Question: My recorded Firebase Robo scripts fail due to system dialogs such as the "For a better experience, turn on device location" dialog.

When recording the script, it shows:
> Requested permissions> android.permissions.ACCESS_FINE_LOCATION
android.permissions.ACCESS_COARSE_LOCATION
but it does not record me clicking "OK" in the related permissions dialog or in the "Turn on device location" dialog.
The scripts work if I remove code that requires permissions, but as that functionality is integral to my app, removing the code which relies on location greatly reduces the usefulness of the scripts.
I would expect that the Robo script would either capture the option which I selected from the permissions dialog OR that the test runner would automatically handle accepting the permission. There must be some way to get past this or many apps could not be thoroughly tested
Similar question from 2017 with no answer: <URL>
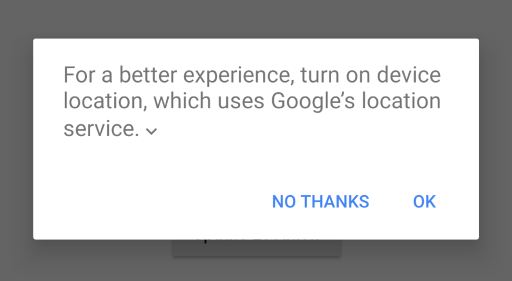
Answer: Clicking "OK" in permission request dialogs is not intended to be recorded as part of a Roboscript. Instead, Roboscript records that these permissions were requested, which it did as expected in your recording session. At replay time, Robo is supposed to grant all these permissions at the beginning of the crawl such that these dialogs do not pop up during the crawl. Apparently, these permissions were not granted as expected and these dialogs popped up breaking the execution of the recorded Roboscript. For further diagnosis, please follow Tony's suggestions. Thanks!